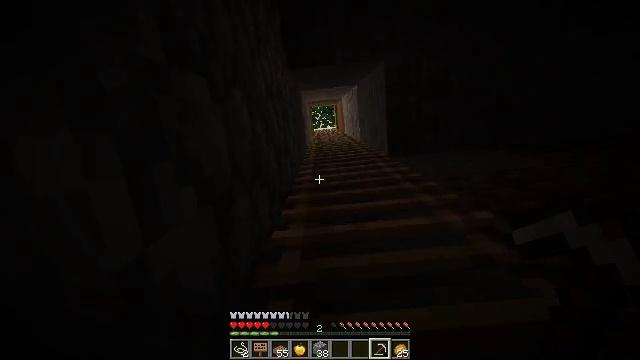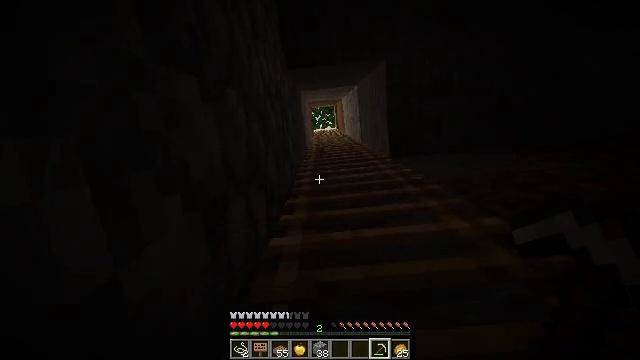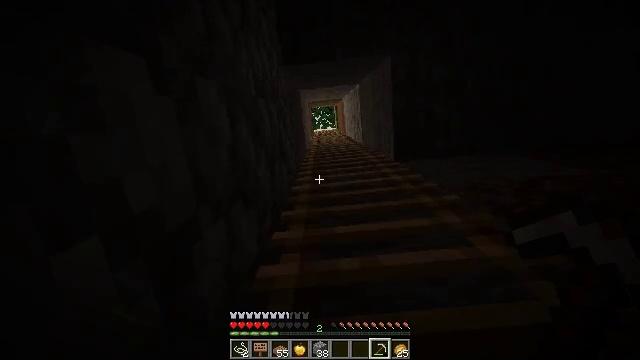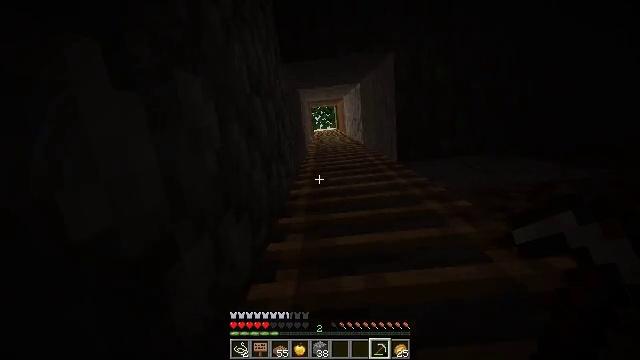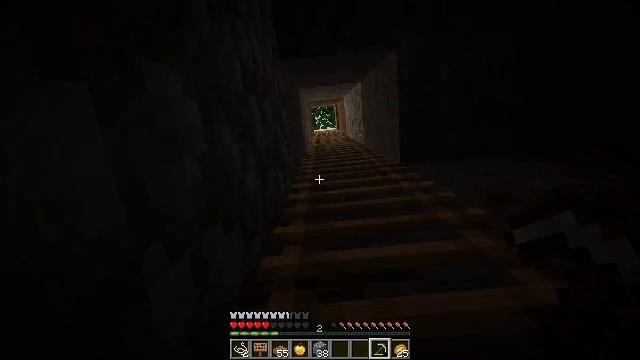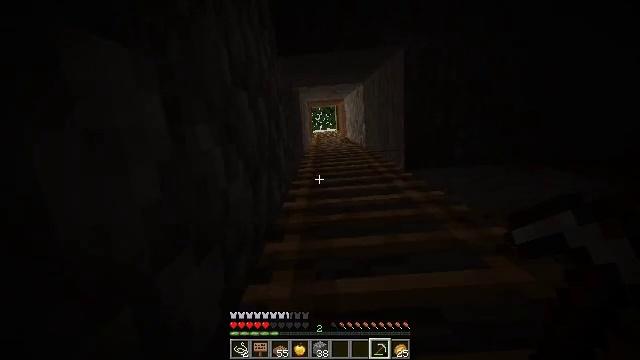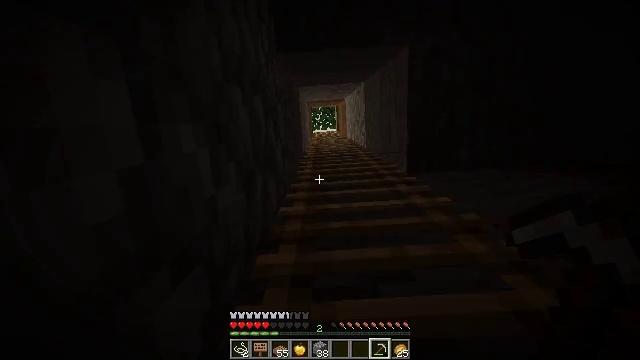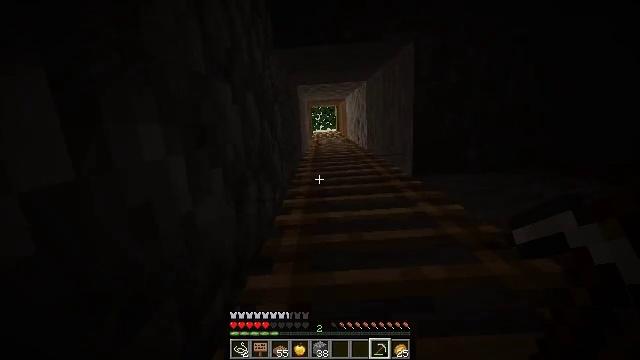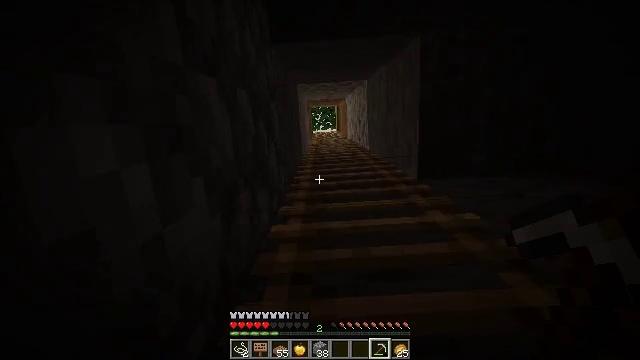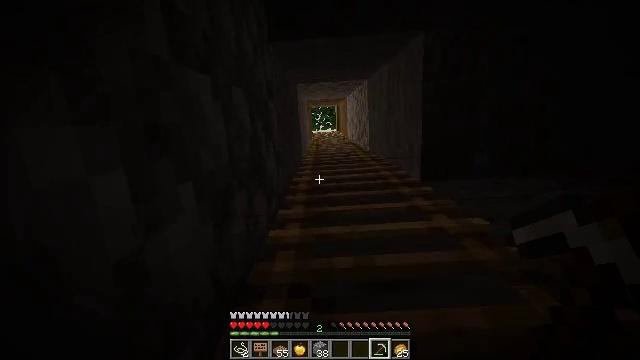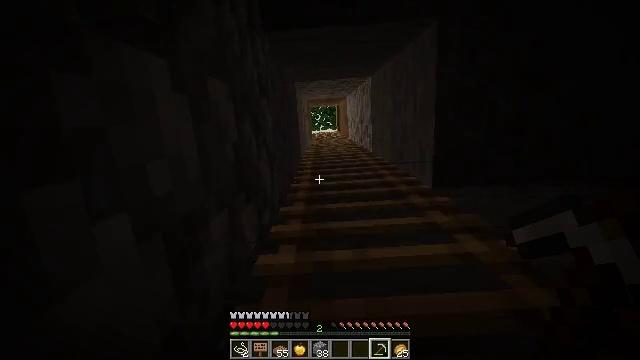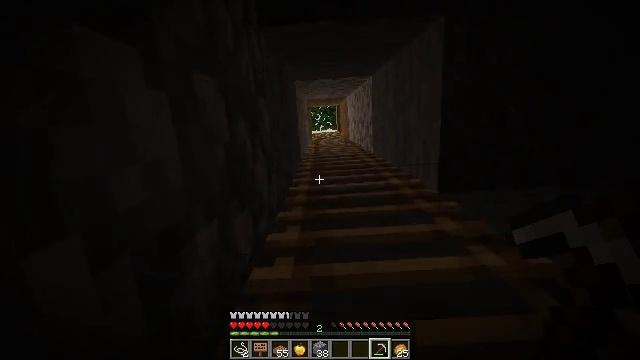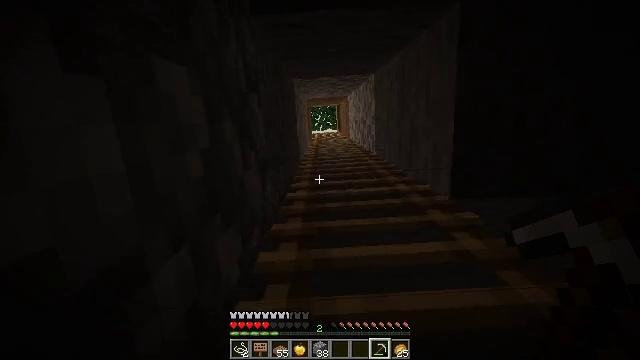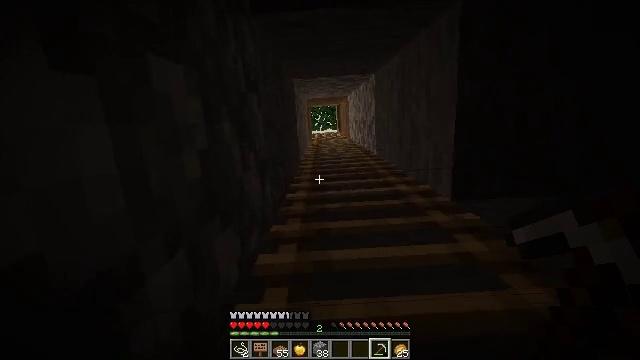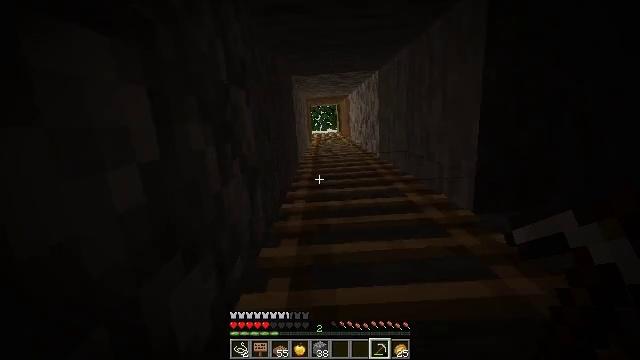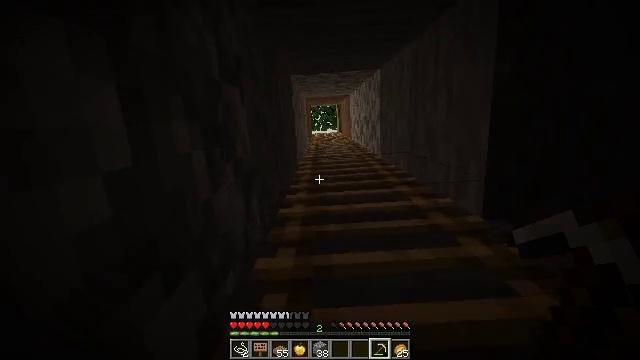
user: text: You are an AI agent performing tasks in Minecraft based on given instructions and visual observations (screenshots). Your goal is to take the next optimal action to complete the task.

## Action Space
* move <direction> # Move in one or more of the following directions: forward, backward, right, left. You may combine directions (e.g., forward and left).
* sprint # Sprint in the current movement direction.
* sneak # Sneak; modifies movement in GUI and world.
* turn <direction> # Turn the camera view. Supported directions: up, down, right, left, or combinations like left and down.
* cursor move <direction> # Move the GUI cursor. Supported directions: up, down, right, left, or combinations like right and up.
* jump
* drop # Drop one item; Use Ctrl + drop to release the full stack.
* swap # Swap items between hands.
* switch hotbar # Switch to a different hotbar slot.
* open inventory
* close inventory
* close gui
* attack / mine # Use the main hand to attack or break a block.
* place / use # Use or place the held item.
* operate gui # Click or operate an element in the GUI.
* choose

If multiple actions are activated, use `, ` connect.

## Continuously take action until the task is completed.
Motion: motion action
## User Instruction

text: Mine the ladder from the wall.
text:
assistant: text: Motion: move forward, jump
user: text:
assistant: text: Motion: move forward, jump
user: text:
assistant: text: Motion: move forward, jump
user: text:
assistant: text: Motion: move forward, sprint, jump
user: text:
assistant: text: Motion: move forward, sprint, turn right, jump
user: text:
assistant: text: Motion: move forward, sprint, jump
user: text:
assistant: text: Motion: move forward, sprint, jump
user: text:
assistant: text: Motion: move forward, jump
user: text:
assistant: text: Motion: move forward, jump
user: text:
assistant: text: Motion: move forward, jump
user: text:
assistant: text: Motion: move forward, sprint, jump
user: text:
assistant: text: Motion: move forward, sprint, jump
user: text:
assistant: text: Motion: move forward, sprint, jump
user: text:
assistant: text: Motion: move forward, sprint, jump
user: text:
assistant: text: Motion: move forward, sprint, jump
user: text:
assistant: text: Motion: move forward, jump
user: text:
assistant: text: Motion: move forward, jump
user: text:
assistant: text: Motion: move forward, sprint, jump
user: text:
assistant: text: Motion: move forward, sprint, jump
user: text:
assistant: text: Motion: move forward, sprint, jump
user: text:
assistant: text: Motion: move forward, sprint, jump
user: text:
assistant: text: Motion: move forward, jump
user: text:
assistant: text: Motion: move forward, jump
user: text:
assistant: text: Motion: move forward, sprint, jump
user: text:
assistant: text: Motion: move forward, sprint, turn right, jump
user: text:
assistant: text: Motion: move forward, sprint, turn right, jump
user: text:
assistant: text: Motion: move forward, sprint, turn right, jump
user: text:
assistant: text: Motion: move forward, jump
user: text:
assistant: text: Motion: move forward, jump
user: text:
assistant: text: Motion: move forward, jump